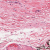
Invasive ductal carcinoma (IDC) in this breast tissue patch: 0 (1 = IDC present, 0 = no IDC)